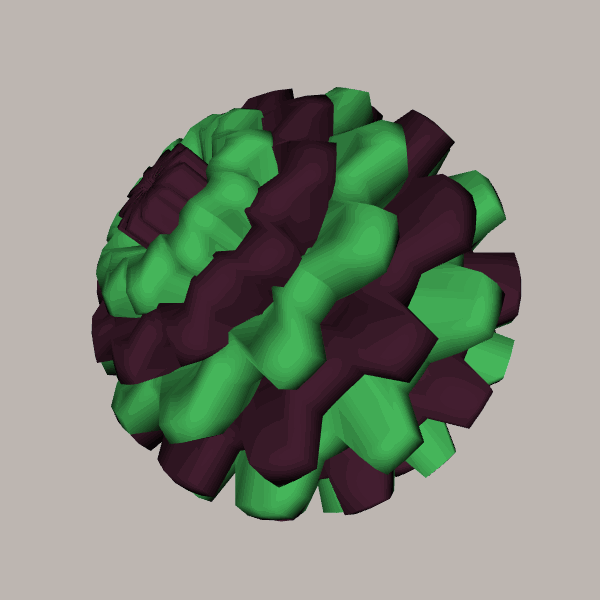
Background: light